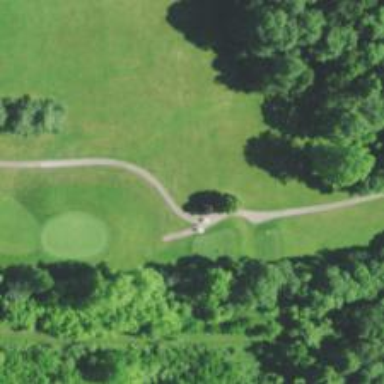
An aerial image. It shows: Golf tee.